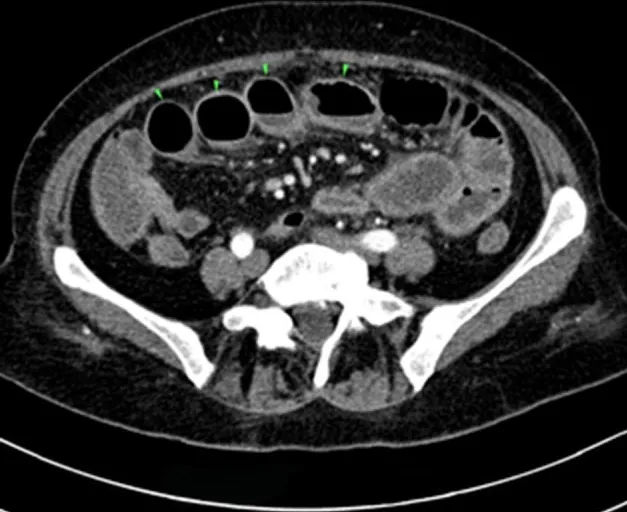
Computed tomography of the abdomen and pelvis. Dilated ileal loops (arrowheads).
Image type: radiology (ct)